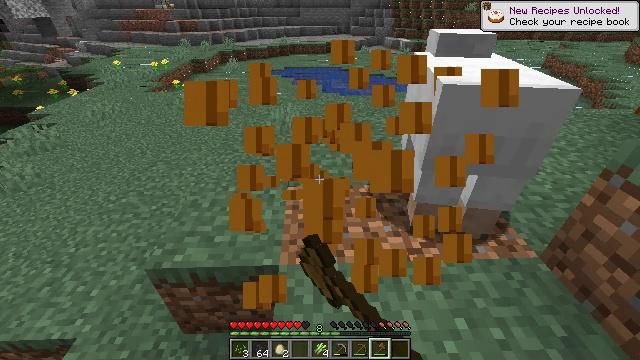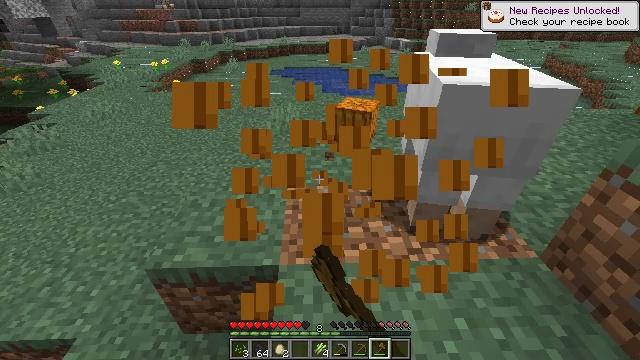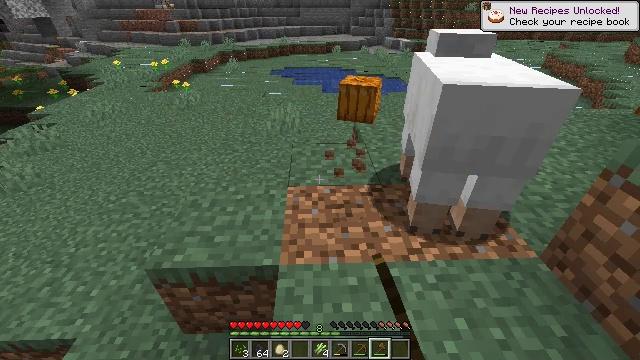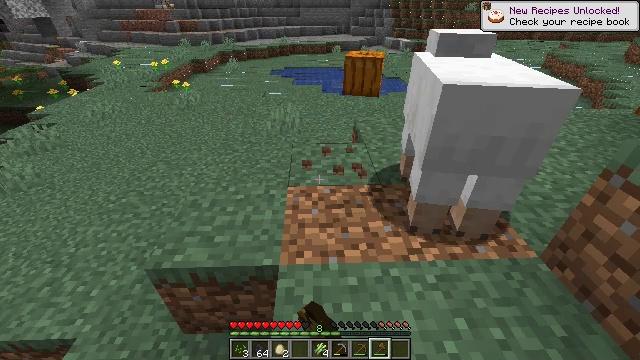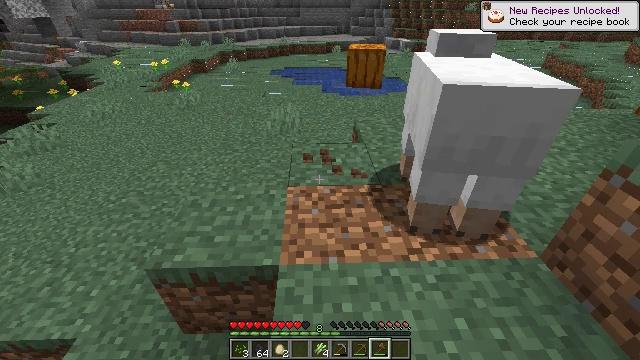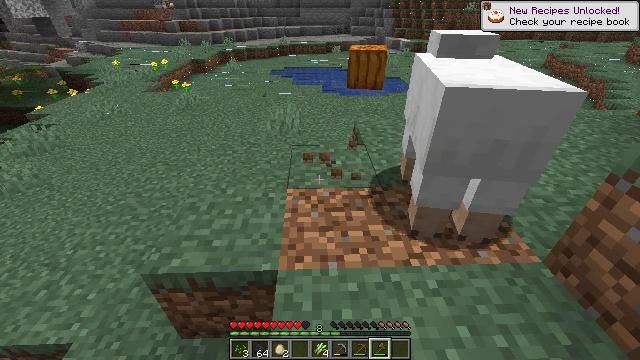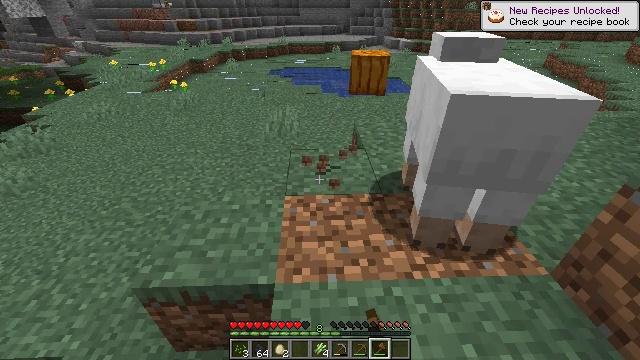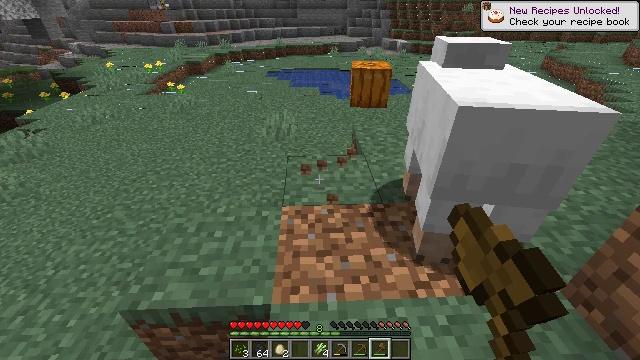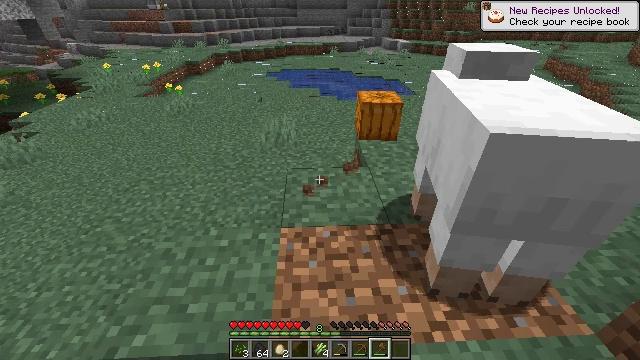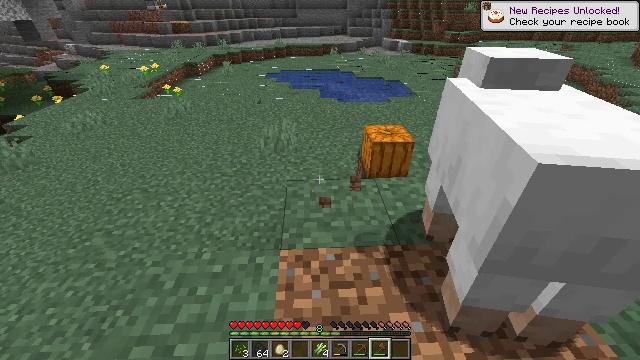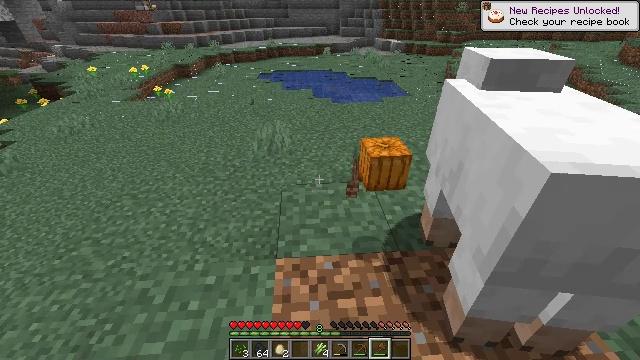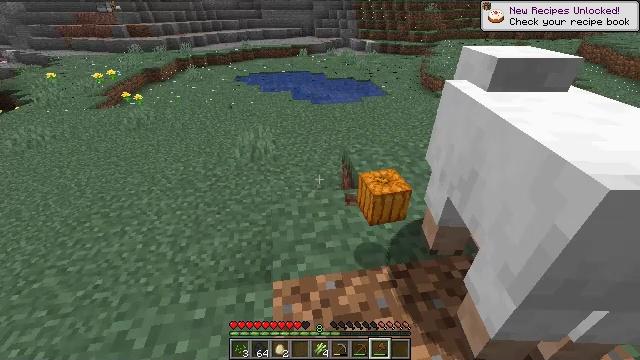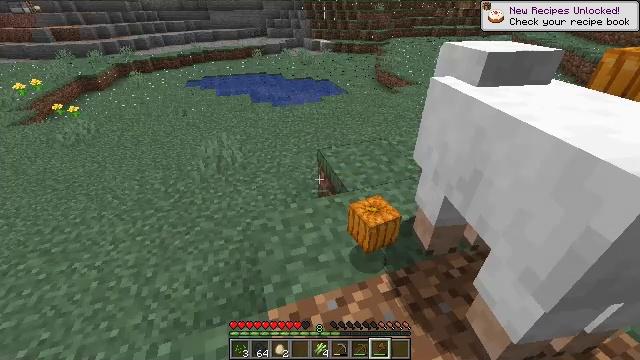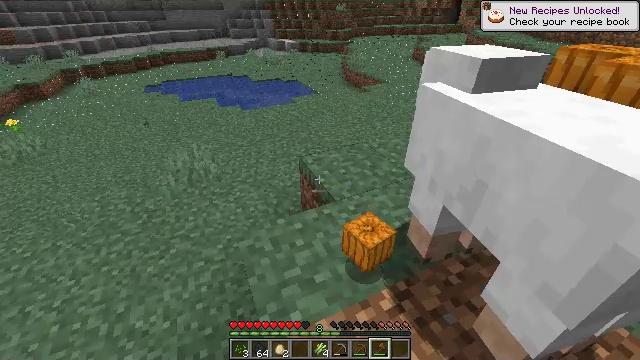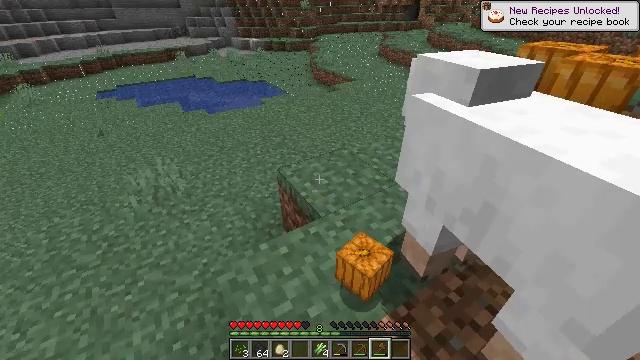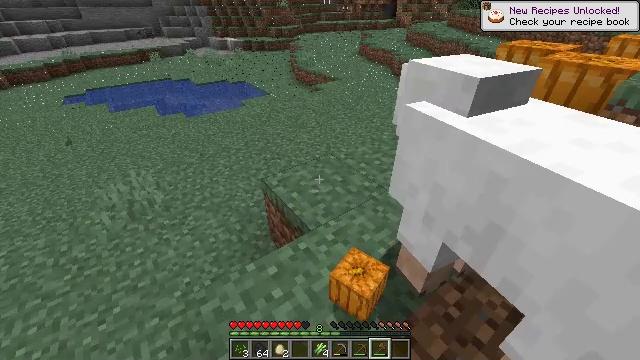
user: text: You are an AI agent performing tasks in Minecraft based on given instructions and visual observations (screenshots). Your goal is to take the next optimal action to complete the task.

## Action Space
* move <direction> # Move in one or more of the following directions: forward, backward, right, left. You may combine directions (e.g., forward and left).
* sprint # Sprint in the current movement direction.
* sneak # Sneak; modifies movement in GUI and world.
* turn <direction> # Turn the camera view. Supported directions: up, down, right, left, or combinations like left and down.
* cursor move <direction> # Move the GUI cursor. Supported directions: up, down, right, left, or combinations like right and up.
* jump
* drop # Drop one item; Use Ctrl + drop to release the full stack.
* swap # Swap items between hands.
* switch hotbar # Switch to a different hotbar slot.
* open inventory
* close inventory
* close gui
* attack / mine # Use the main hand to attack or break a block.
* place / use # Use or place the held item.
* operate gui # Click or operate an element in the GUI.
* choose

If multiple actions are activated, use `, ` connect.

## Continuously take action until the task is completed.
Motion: motion action
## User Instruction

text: Harvest a pumpkin from the field.
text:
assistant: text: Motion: attack / mine
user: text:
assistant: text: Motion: attack / mine
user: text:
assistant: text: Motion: attack / mine
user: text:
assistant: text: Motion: attack / mine
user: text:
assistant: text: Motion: move forward, attack / mine
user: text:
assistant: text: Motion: move forward, attack / mine
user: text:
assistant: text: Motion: move forward
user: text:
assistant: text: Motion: move forward
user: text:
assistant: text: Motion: move forward
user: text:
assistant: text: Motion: move forward and move left, turn right
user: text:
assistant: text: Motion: move forward and move left, turn right
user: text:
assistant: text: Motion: move forward and move left, turn right
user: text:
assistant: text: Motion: move forward, turn right
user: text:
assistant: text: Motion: move forward, turn right
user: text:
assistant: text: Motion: move forward, turn right
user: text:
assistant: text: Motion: move forward, turn right
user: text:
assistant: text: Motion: move forward, turn right
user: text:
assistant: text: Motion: move forward, turn right
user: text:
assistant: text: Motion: move forward, turn right
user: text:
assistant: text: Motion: move forward, turn right and up
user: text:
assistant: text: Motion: move forward, turn right and up
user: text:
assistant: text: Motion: move forward, sprint, turn right
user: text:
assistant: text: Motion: move forward, sprint, turn right
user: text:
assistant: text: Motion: move forward, sprint, turn right and up
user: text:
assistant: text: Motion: move forward, sprint, turn right
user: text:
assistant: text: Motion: move forward, turn right and up
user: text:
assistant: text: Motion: move forward, turn right and up
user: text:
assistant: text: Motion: move forward, turn right
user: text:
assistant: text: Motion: move forward, turn right
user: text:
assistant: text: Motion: move forward, turn right